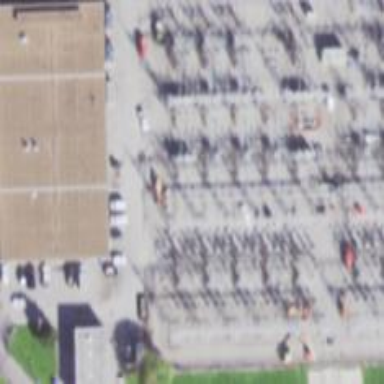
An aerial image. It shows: Switch used for power control.